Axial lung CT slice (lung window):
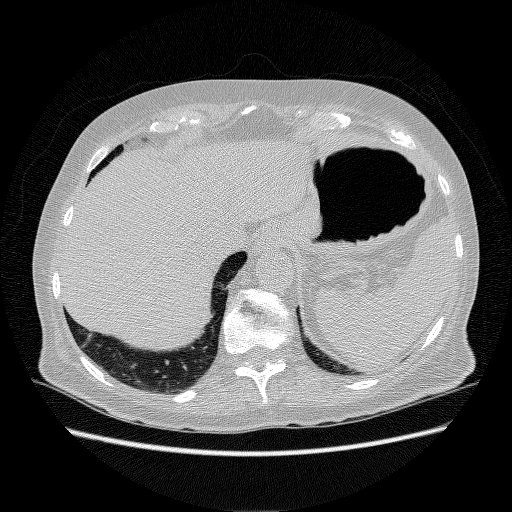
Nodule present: no